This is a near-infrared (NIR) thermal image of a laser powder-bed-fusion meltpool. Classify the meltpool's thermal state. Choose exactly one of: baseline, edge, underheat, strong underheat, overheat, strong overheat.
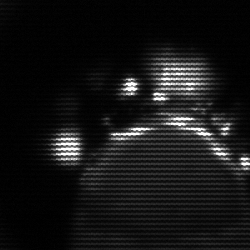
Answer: baseline